Interaction volume radius: 10 \u00c5
Interaction volume height: 35 \u00c5
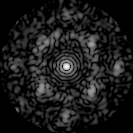
Disorder parameter: 0.6044